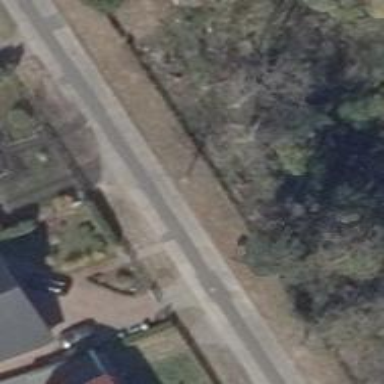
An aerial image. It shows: Footway.